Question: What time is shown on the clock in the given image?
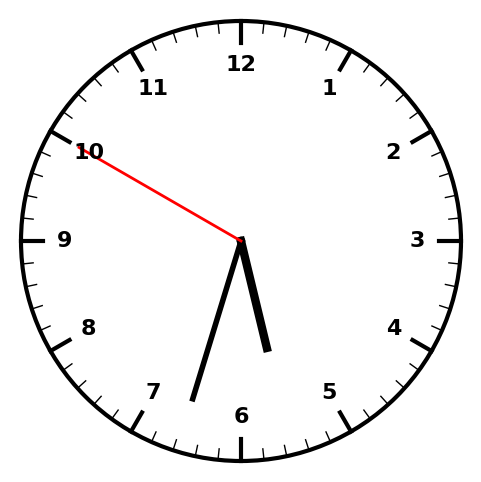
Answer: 05:32:50